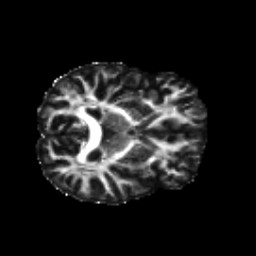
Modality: FA
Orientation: axial
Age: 29
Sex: male
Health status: healthy
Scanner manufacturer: siemens
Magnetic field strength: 3 T
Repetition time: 8.6 s
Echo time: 0.095 s